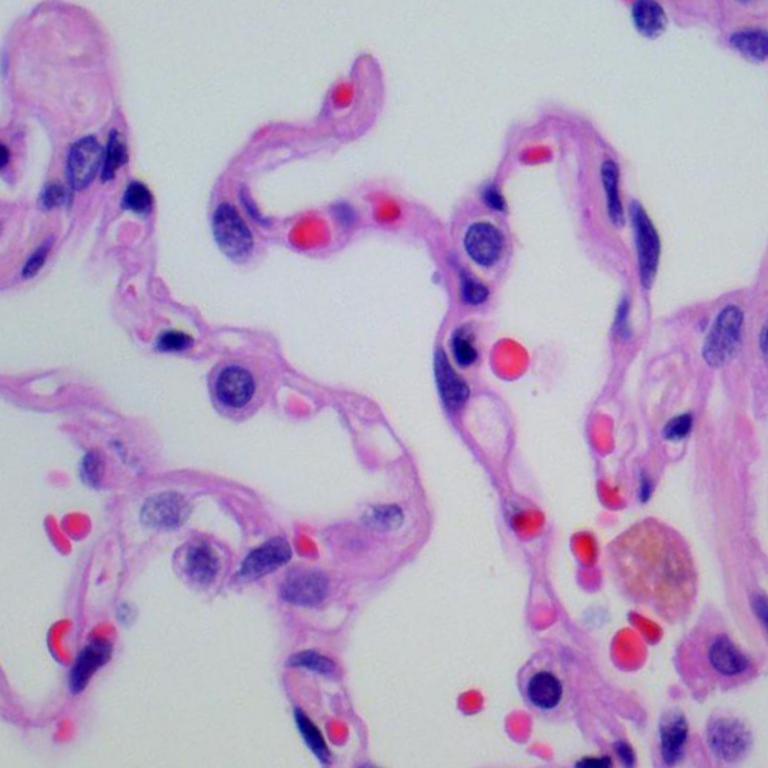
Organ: lung
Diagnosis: benign